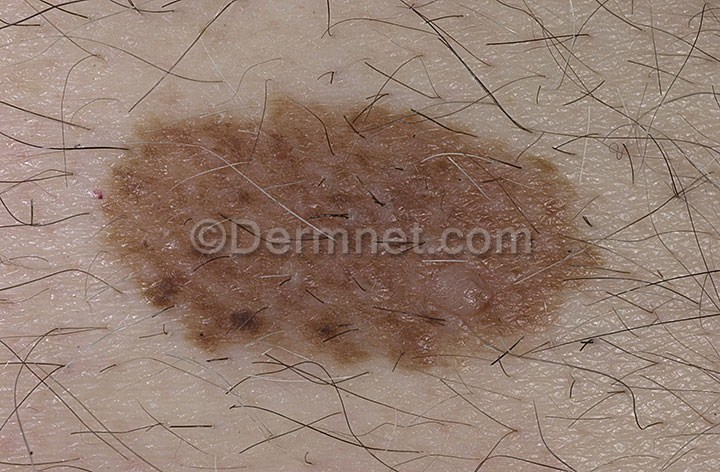
Disease: Melanoma Skin Cancer Nevi and Moles